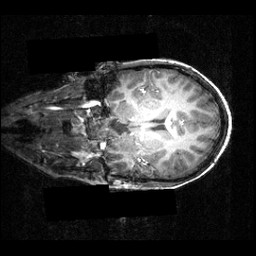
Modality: T1w
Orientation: coronal
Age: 12
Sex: female
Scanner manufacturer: siemens
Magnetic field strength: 3.951 T
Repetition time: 1.5 s
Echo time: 0.00335 s